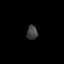
Tissue: prostate
Cell type: T cells
Senescence score: 0.3401
Nuclear area (px): 150
Mean DAPI intensity: 64.62